Question: I'm working on a chart similar to a slopegraph, where I'd like to put labels along one or both sides with ample blank space to fit them on both sides. In cases where labels are very long, I've wrapped them using 'stringr::str_wrap' to place linebreaks. To keep labels from overlapping, I'm using 'ggrepel::geom_text_repel' with 'direction = "y"' so the x-positions are stable but the y-positions are repelled away from one another. I've also got 'hjust = "outward"' to align the left-side text at its right end and vice versa.
However, it seems that the repel positioning places the label's bounding box with an 'hjust = "outward"', but the text that label has 'hjust = 0.5', i.e. text is centered within its bounds. Until now, I'd never noticed this, but with wrapped labels, the second line is awkwardly centered, whereas I'd expect to see both lines left-aligned or right-aligned.
Here's an example built off the 'mpg' dataset.
'''
library(ggplot2)
library(dplyr)
library(ggrepel)
df <- structure(list(long_lbl = c("chevrolet, k1500 tahoe 4wd, auto(l4)",
"chevrolet, k1500 tahoe 4wd, auto(l4)", "subaru, forester awd, manual(m5)",
"subaru, forester awd, manual(m5)", "toyota, camry, manual(m5)",
"toyota, camry, manual(m5)", "toyota, toyota tacoma 4wd, manual(m5)",
"toyota, toyota tacoma 4wd, manual(m5)", "volkswagen, jetta, manual(m5)",
"volkswagen, jetta, manual(m5)"), year = c(1999L, 2008L, 1999L,
2008L, 1999L, 2008L, 1999L, 2008L, 1999L, 2008L), mean_cty = c(11,
14, 18, 20, 21, 21, 15, 17, 33, 21)), class = c("tbl_df", "tbl",
"data.frame"), row.names = c(NA, -10L))
df_wrap <- df %>%
mutate(wrap_lbl = stringr::str_wrap(long_lbl, width = 25))
ggplot(df_wrap, aes(x = year, y = mean_cty, group = long_lbl)) +
geom_line() +
geom_text_repel(aes(label = wrap_lbl),
direction = "y", hjust = "outward", seed = 57, min.segment.length = 100) +
scale_x_continuous(expand = expand_scale(add = 10))
'''

The same thing happens with other values of 'hjust'. Looking at the function's <URL>, I see a line that points to this issue:
'''
hjust = x$data$hjust %||% 0.5,
'''
where '%||%' assigns 0.5 if 'x$data$hjust' is null. That's as far as I understand, but it seems that the 'hjust' I've set isn't being carried over to this positioning and is instead coming up null.
Have I missed something? Can anyone see where I might override this without reimplementing the whole algorithm? Or is there a bug here that drops my 'hjust'?
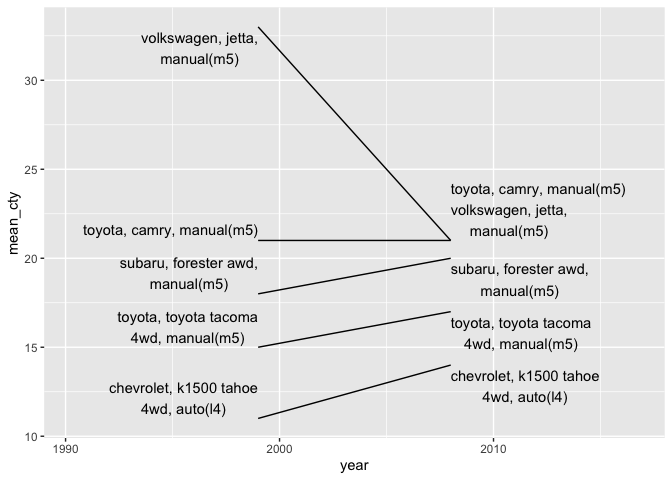
Answer: TL;DR: probably a bug
Long answer:
I think it might be a bug in the code. I checked the gtable of the plot you made, wherein the 'hjust' was specified numerically and correctly:
'''
# Assume 'g' is the plot saved under the variable 'g'
gt <- ggplotGrob(g)
# Your number at the end of the geom may vary
textgrob <- gt$grobs[[6]]$children$geom_text_repel.textrepeltree.1578
head(textgrob$data$hjust)
'''
'''
[1] 1 0 1 0 1 0
'''
Which got me thinking that (1) the plot can't be fixed by messing around in the gtable and (2) the drawtime code for the 'textrepeltree' class of grobs may contain some errors. This makes sense, since the labels are repositioned when the plot device is resized. So when we look at the 'makeContent.textrepeltree()' code in the link you provided, we can see that the 'hjust' parameter is passed on to 'makeTextRepelGrobs()'. Let's have a look at the relevant formals:
'''
makeTextRepelGrobs <- function(
...other_arguments...,
just = "center",
...other_arguments...,
hjust = 0.5,
vjust = 0.5
) { ...body...}
'''
We can see that 'hjust' is a valid argument, but there also exists a 'just' argument, which is an argument that is not passed on from 'makeContent.textrepeltree()'.
When we look at the function body there are these two lines:
'''
hj <- resolveHJust(just, NULL)
vj <- resolveVJust(just, NULL)
'''
Where 'resolveH/VJust' are imported from the grid package. The 'resolveHJust()' essentially checks whether the second argument is 'NULL' and if that is true, default to the first argument, otherwise return the second argument. You can see that the 'hjust' that was passed on to 'makeTextRepelGrobs()' does not get passed to 'resolveHJust()', and this seems to be the point where your 'hjust' parameter is dropped unexpectedly.
Further down the code is where the actual text grobs are made:
'''
t <- textGrob(
...other_arguments...
just = c(hj, vj),
...other_arguments...
)
'''
I imagine that the fix would be relatively straightforward: you would just have to supply 'hjust' as the second argument to 'resolveHJust()'. However, since that 'makeTextRepelGrobs()' is internal to ggrepel and does not get exported, you would have to copy a lot of extra code to get this to work. (Not sure if only copying the 'makeTextRepelGrob()' would be sufficient, haven't tested this)
All of this leaves me to conclude that the 'hjust' that you specified in 'geom_text_repel()' gets lost at the last moment of drawtime by the 'makeTextRepelGrobs()' internal function.